Field crop: tomato
Growth stage: 1
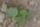
Species: solanum